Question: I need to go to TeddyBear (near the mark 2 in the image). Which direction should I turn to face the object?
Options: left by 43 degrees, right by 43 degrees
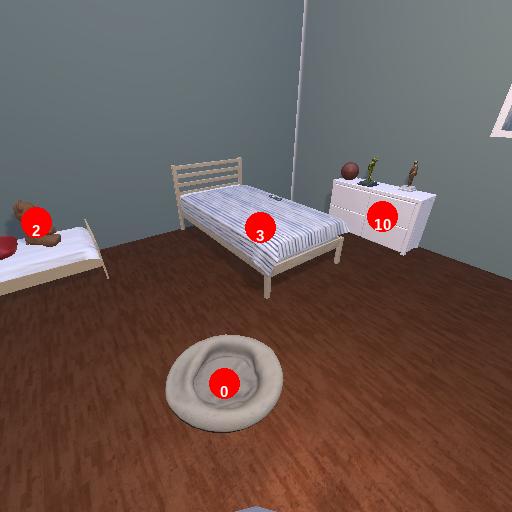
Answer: left by 43 degrees